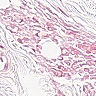
Metastatic tissue present: no